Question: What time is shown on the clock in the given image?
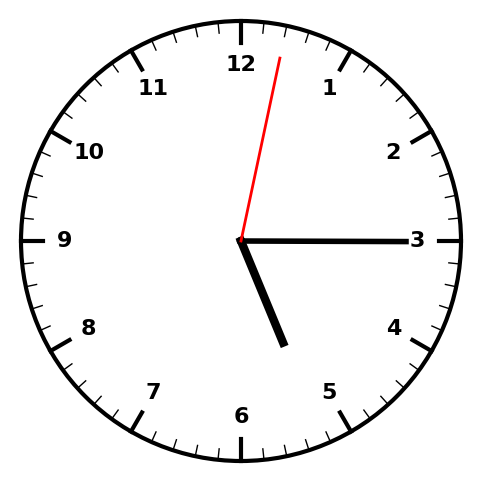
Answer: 05:15:02